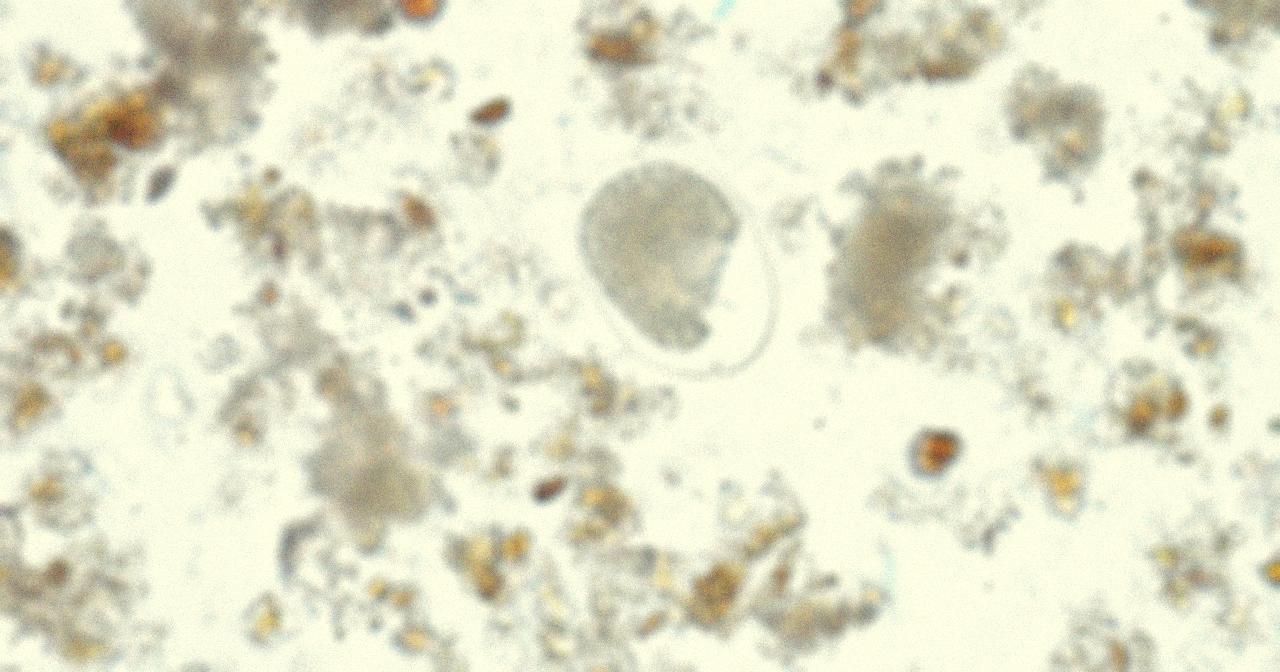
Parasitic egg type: Hookworm egg